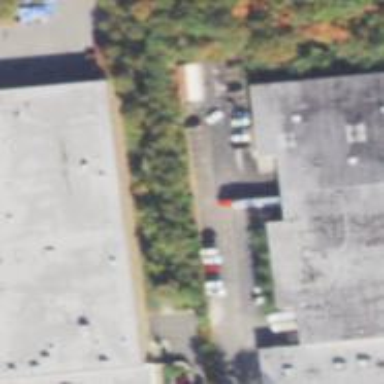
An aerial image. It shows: Commercial building.